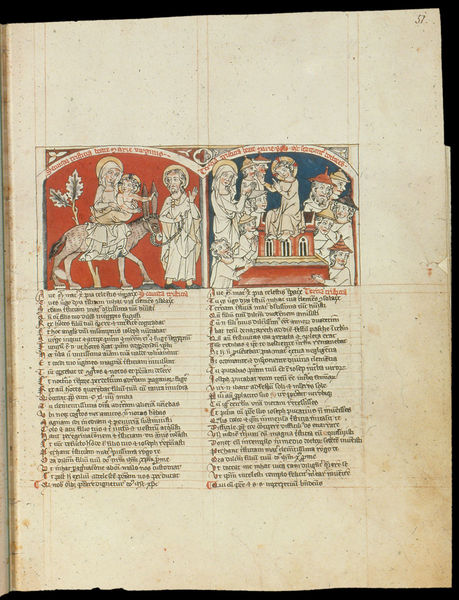
Titel: Speculum humanae salvationis; Codex Cremifanensis 243
Institution: Kremsmünster, Stiftsbibliothek
Schlagwörter: blau, gott, mann, fenster, frau, haus, rot, hochformat, bibel, geschichte, rahmen, kirche, kind, esel, pferd, schrift, zwei, baby, rand, flucht, buch, glaube, asien, seite, text, initiale, worte, gebet, buchdruck, buchseite, pergament, heiligenschein, christus, jesus, mittelalter, tempel, zeilen, maria, auszug, miniatur, handschrift, wort, josef, joseph, geburt, säugling, ahus, ägypten, bauwerk, latein, heilige familie, spruchband, heiligenscheine, bildergeschichte, buchmalerei, deckfarben, manuskript, darbringung, illumination, illuminiert, handgeschrieben, recto, handschrif, esek, r, 37, 1100, manuspkript, bauwekr, 37r